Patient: sex M, age 71
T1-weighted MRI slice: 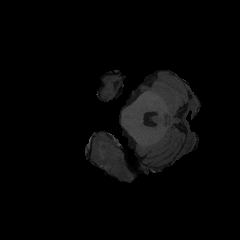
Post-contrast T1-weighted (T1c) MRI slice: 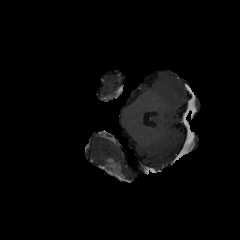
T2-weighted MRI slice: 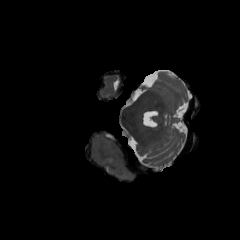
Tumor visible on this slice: yes
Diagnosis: Glioblastoma, IDH-wildtype
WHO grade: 4